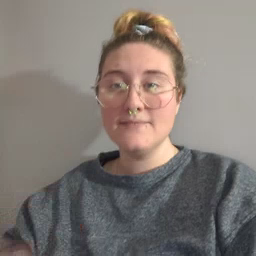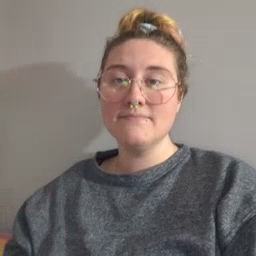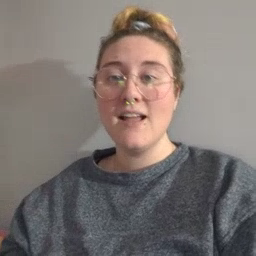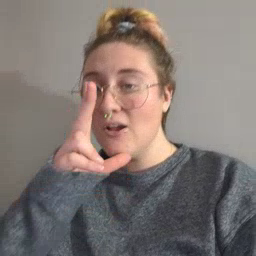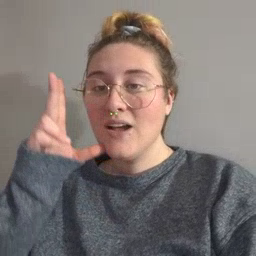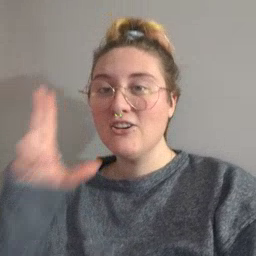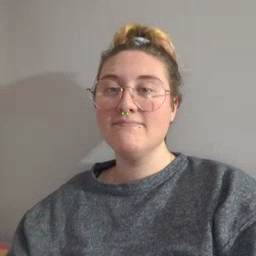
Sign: underwear